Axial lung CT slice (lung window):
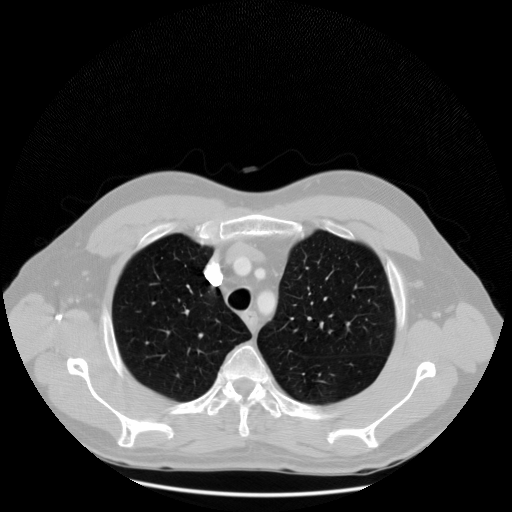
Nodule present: no